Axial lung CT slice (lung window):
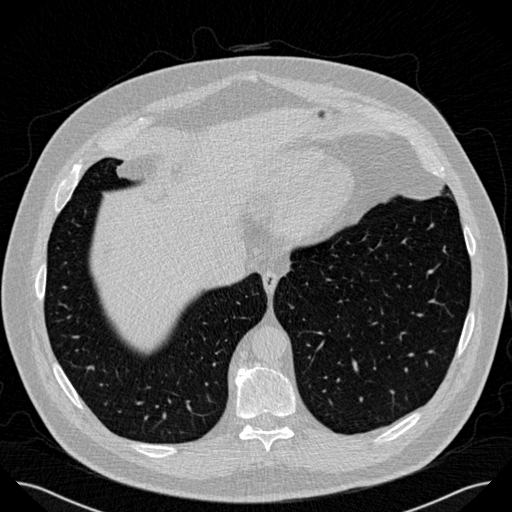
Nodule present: no